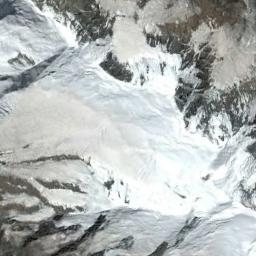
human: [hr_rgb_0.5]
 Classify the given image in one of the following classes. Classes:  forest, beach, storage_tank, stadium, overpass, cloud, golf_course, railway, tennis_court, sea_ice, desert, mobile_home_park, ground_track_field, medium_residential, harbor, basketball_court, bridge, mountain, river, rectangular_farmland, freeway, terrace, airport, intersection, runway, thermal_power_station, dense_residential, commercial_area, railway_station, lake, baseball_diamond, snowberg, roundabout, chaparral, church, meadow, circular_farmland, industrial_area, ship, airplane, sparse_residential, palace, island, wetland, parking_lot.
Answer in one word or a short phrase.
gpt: snowberg